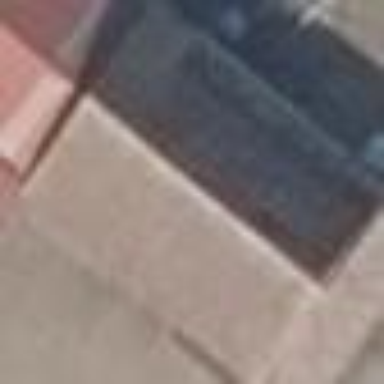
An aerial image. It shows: Shed.